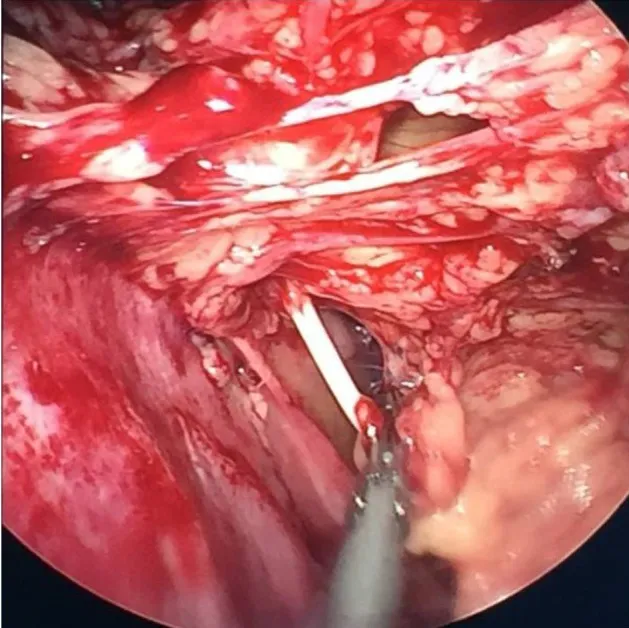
Extensive organ adhesions in the abdomen, including the digestive tract, greater omentum, and peritoneum, were visible.
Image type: endoscopy (airway_endoscopy)